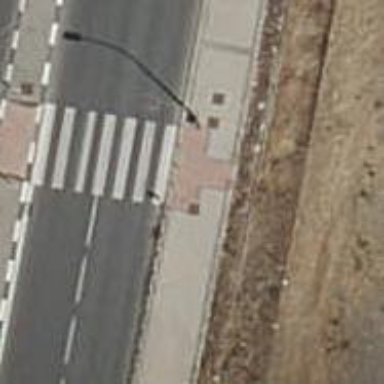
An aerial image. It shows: Bollard.